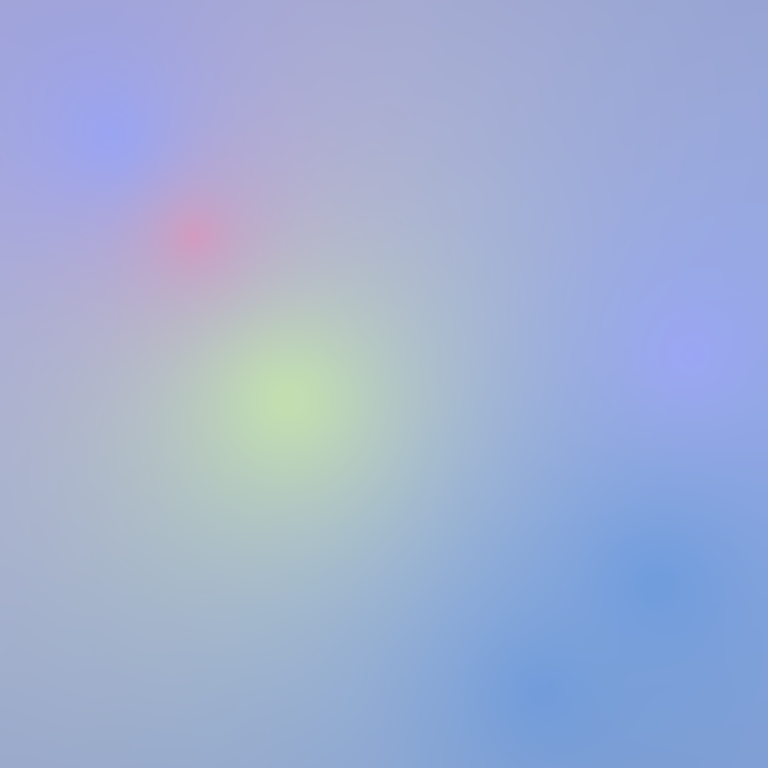
Abstract light effect, smooth blend from soft blue to pale green, calm atmosphere, diffuse glow, no room, no furniture, no objects.